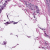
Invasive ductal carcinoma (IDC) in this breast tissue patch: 0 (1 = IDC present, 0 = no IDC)